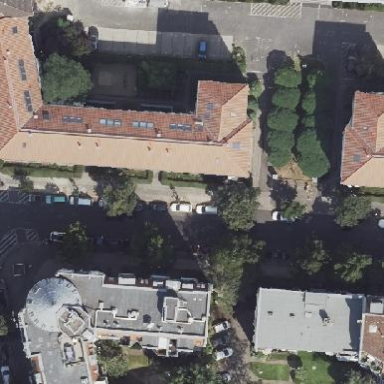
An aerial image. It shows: Image showing building with apartments.